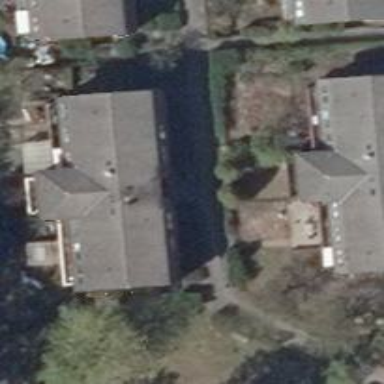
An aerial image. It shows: Image showing building with apartments.